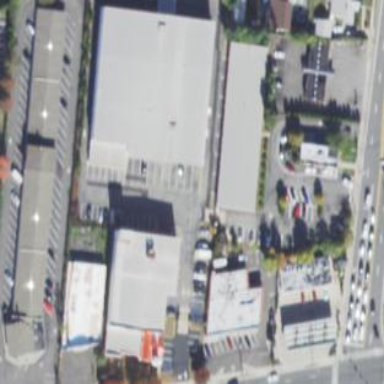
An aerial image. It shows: Storage rental shop.